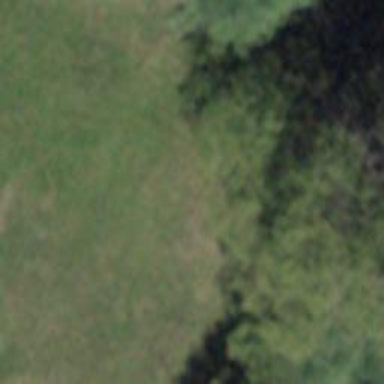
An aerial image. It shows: Brown bench.